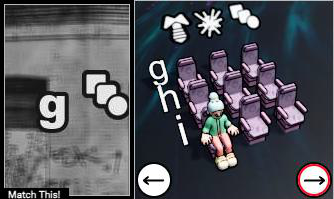
Task: seats
Answer: no